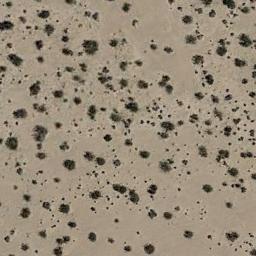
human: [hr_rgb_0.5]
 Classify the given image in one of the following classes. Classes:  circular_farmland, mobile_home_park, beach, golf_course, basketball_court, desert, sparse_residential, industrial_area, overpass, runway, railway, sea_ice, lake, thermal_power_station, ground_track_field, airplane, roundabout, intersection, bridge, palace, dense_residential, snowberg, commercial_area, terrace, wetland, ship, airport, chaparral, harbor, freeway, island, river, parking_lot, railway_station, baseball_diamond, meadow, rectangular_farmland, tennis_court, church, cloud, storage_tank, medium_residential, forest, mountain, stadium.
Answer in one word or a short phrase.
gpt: chaparral